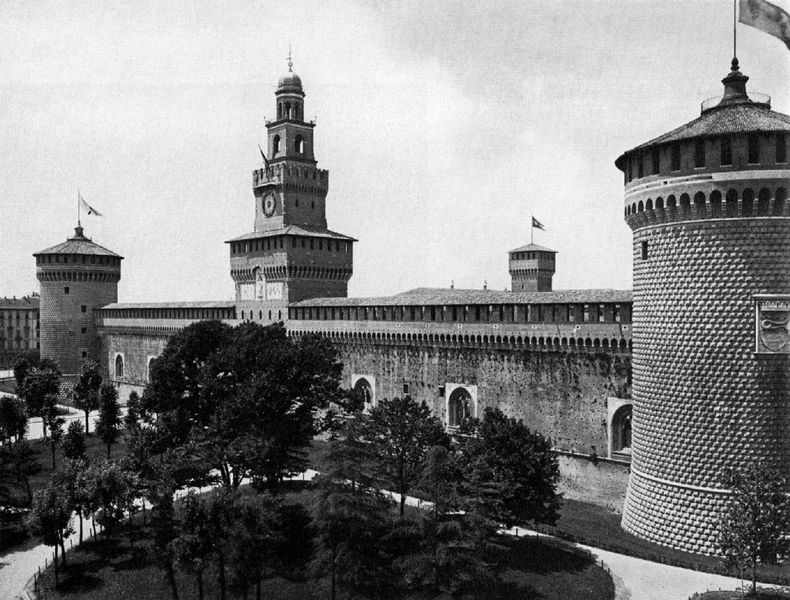
Titel: Castello Sforzesco, runde Ecktürme
Standort: Mailand (EU - I)
Schlagwörter: baum, himmel, fenster, schwarz, weiss, gebäude, haus, park, schloss, architektur, turm, garten, fahne, mauer, uhr, foto, fotografie, türme, aussen, aufnahme, bau, zwillingsfenster, aussenaufnahme, zwillingsbogen